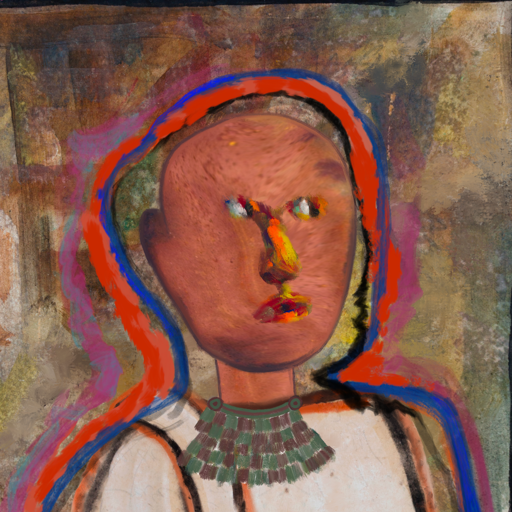
Background: Mosgoul, Head And Neck Side: Mother_And_Son_Mother, Face Side: An_Impression, Bust: Roy_Bahadur, Hair Side: Experience, Head Accessory: Blank, Second Necklace: After_Raid, Necklace: Blank, Baby: Blank